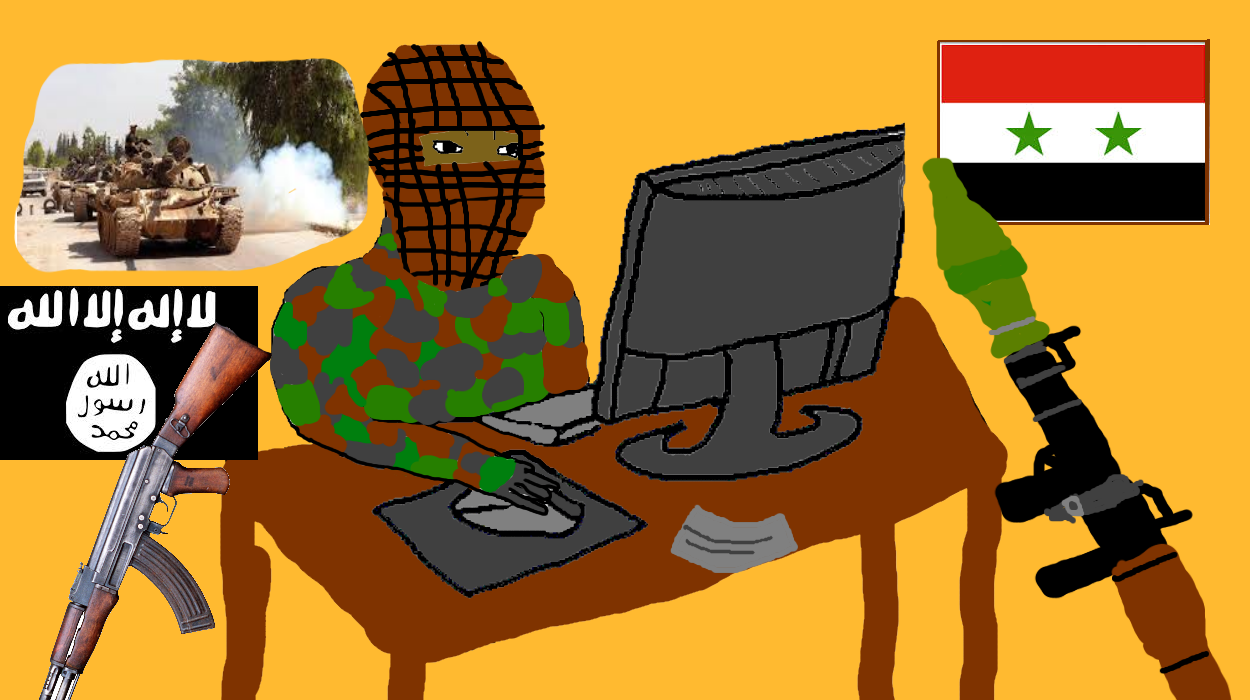
Label: 5_Wojak_with_Background